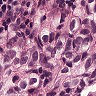
Metastatic tissue present: yes